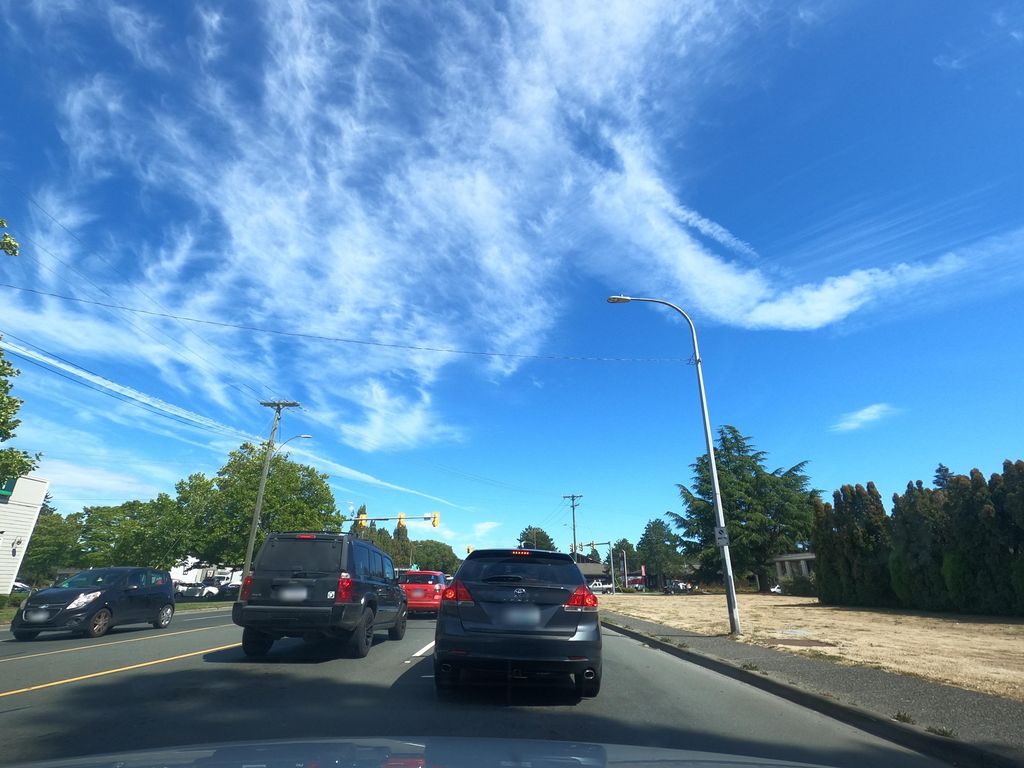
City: victoria